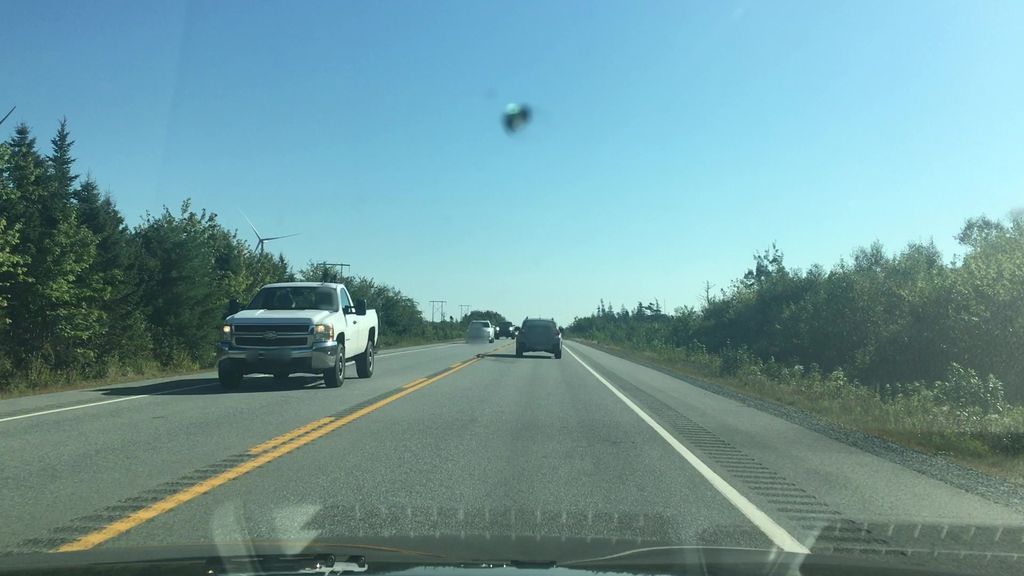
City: halifax